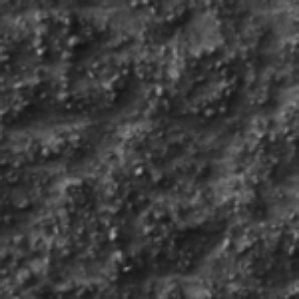
Label: frost